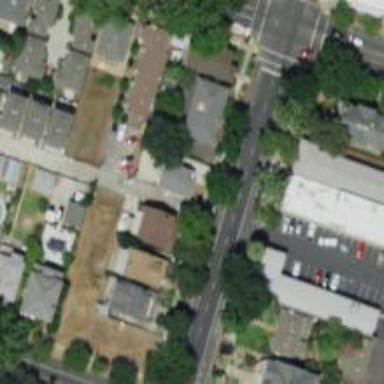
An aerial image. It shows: Alley classified as service road.